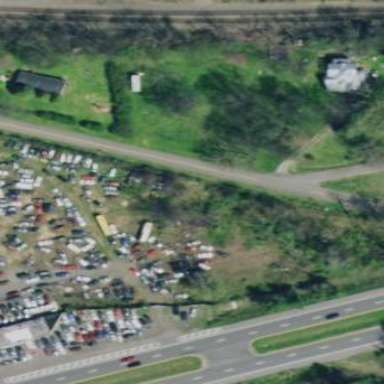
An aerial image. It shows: Scrap yard situated in industrial area.